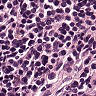
Metastatic tissue present: no